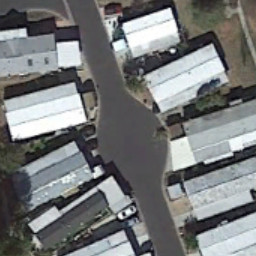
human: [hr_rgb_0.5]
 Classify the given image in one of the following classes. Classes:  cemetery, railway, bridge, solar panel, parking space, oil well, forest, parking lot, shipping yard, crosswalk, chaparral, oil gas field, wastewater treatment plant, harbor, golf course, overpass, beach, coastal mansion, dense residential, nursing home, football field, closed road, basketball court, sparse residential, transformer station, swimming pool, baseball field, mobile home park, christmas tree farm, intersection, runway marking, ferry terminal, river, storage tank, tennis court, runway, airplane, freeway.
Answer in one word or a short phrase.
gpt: mobile home park